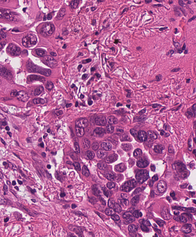
Tumor epithelial tissue: yes
Tumor-associated stroma tissue: yes
Normal tissue: no